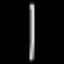
Label: line